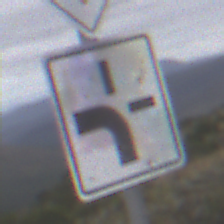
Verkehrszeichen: VerlaufVorfahrtsstrasse1
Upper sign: Vorfahrtsstrasse
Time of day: Midday
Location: Outdoor (Nature)
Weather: Overcast
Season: NotSpecified
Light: Natural